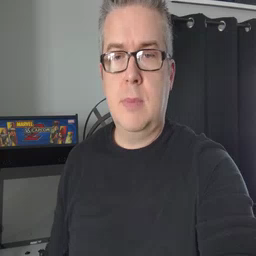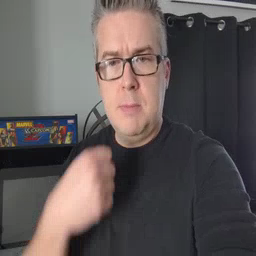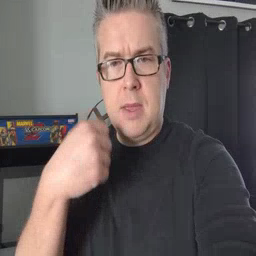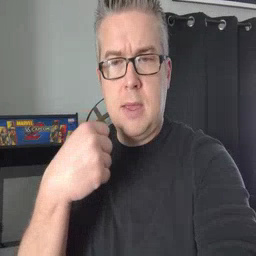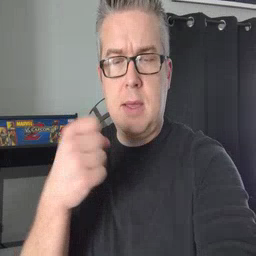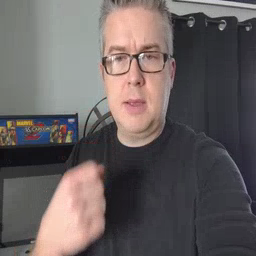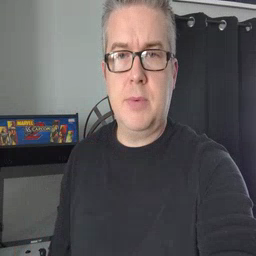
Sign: make